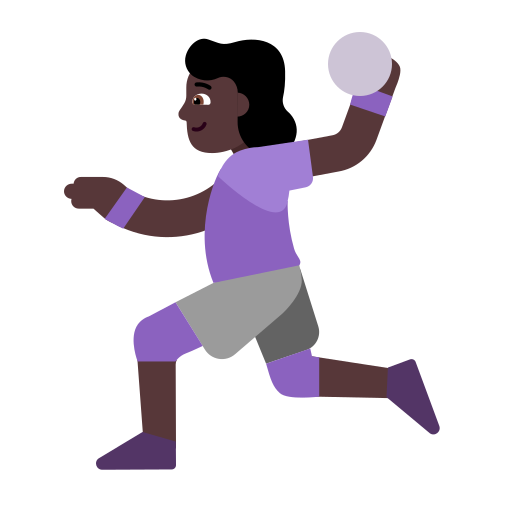
woman playing handball flat dark